Question:
Let's assume we have this very simple 'test' table.
There is: 5 bob, 2 adam, 1 alex.
Is there anyway I can make MySQL answer something like this:
'''
name | count
bob | 5
adam | 2
alex | 1
'''
Without using php? Thank you.
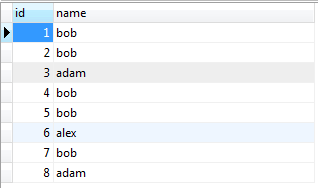
Answer: '''
SELECT name, COUNT(1) AS count
FROM test
GROUP BY name
'''